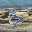
Label: 5